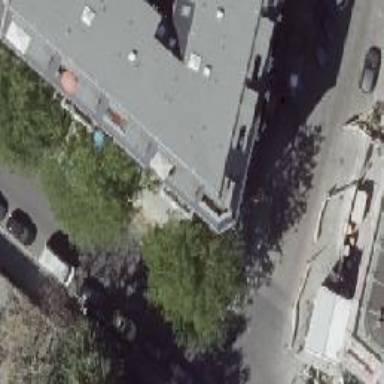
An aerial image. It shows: Café.